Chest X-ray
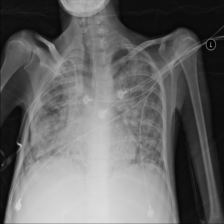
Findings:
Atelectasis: negative
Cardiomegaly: negative
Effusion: negative
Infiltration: negative
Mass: negative
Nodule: negative
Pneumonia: negative
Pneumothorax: negative
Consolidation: negative
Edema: negative
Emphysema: negative
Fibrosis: negative
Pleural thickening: negative
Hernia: negative